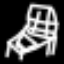
Label: chair